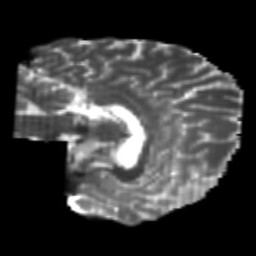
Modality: T2w
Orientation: sagittal
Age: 24
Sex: female
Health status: healthy
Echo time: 0.074 s